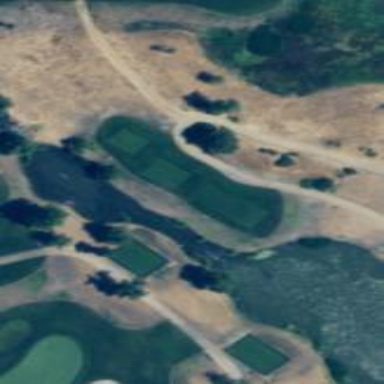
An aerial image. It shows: Area with grass used as rough in golf course.